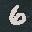
Label: 6